Field crop: maize
Growth stage: 1
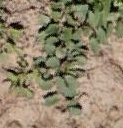
Species: convolvulus